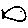
Label: fish